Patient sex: F
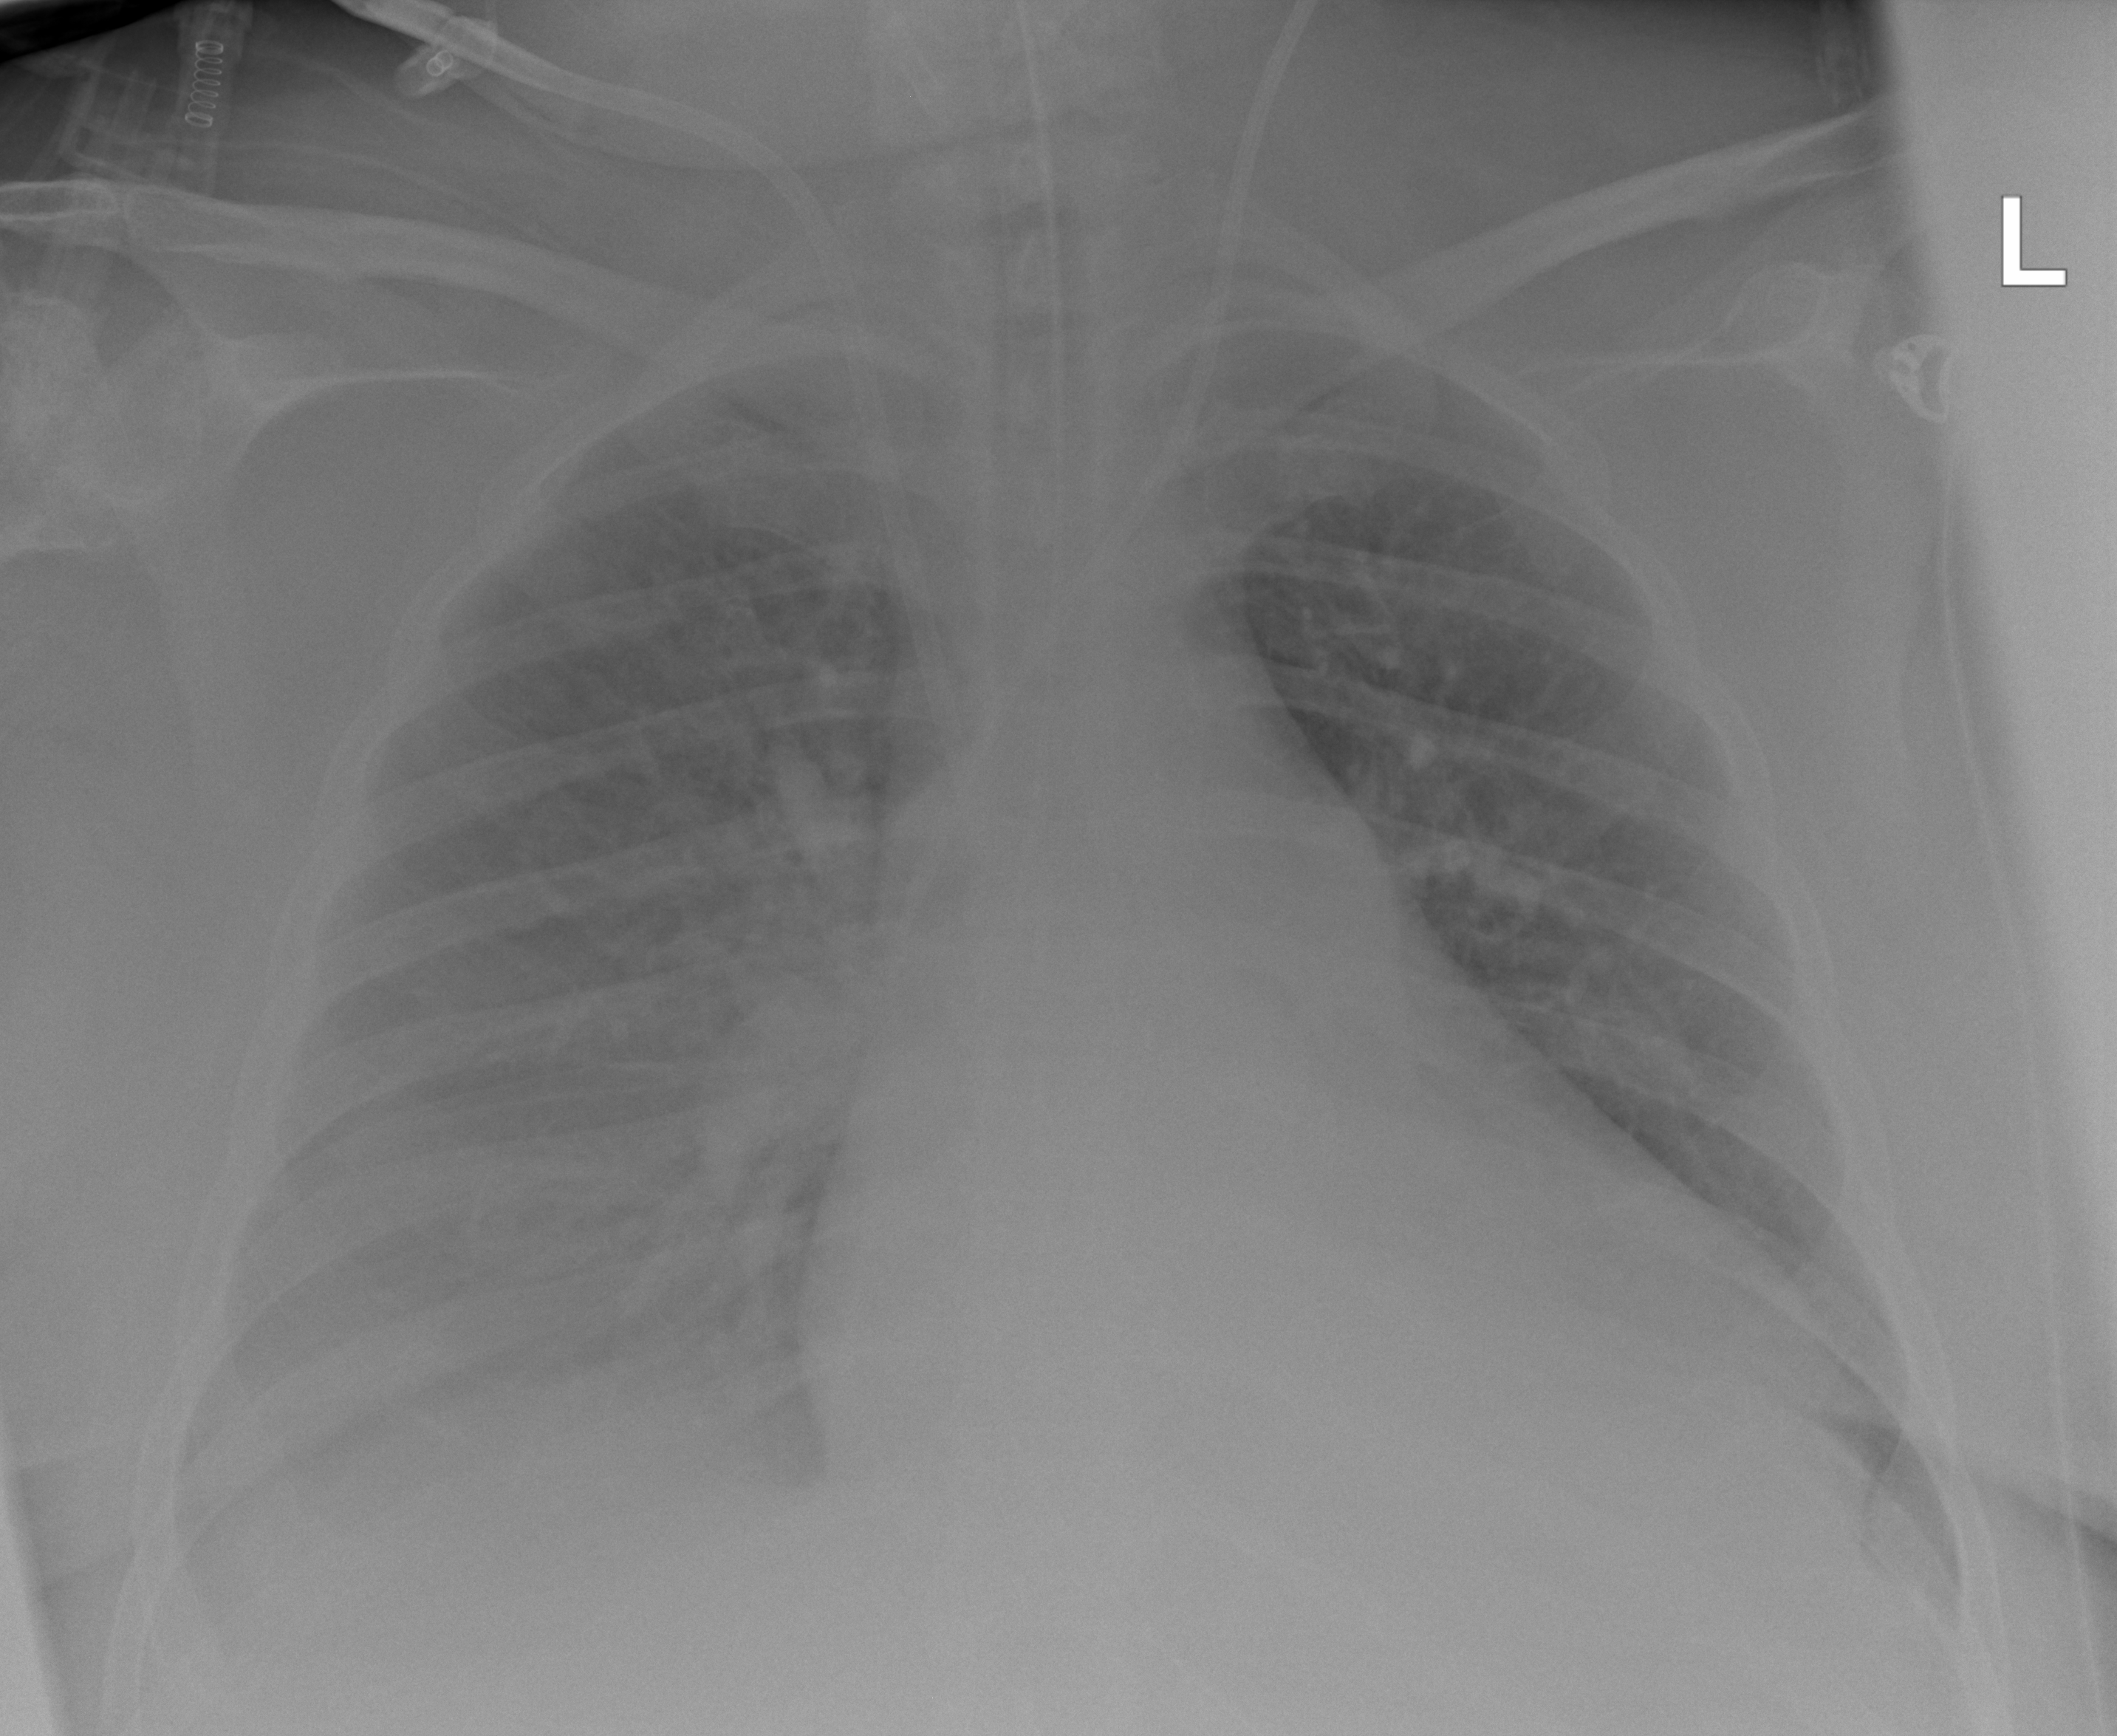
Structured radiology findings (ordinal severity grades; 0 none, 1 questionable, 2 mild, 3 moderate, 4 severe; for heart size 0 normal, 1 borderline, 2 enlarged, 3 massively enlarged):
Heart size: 2
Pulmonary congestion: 2
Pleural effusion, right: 3
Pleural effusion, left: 0
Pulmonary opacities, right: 3
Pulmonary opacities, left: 2
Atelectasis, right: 3
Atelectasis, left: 2